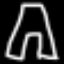
Label: pants